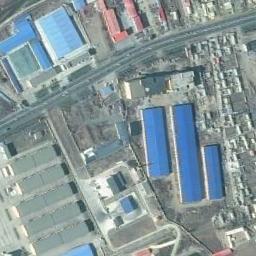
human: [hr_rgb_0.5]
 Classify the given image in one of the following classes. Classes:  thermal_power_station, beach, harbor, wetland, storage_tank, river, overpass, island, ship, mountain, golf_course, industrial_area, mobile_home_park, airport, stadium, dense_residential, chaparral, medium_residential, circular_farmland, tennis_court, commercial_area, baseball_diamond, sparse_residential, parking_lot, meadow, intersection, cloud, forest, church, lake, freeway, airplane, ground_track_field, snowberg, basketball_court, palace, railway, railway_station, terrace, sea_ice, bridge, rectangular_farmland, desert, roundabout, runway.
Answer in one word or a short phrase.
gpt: industrial_area